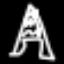
Label: The Eiffel Tower